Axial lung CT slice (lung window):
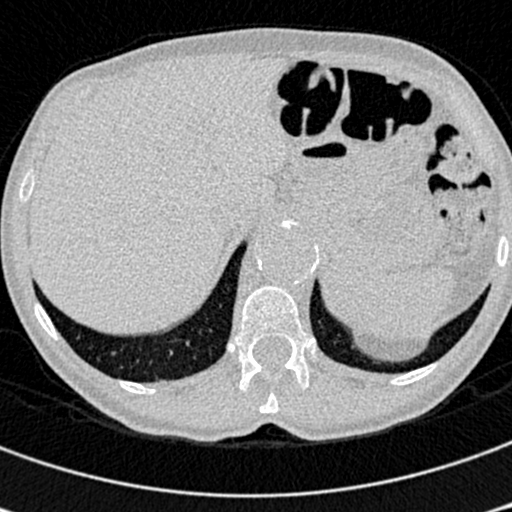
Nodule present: no